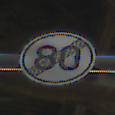
Verkehrszeichen: EndeGeschwindigkeit80
Umgebung: Outdoor, Urban
Tageszeit: Midday
Wetter: Clear
Licht: Natural
Jahreszeit: NotSpecified
Kontrast: LowContrast